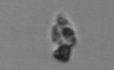
Label: detritus